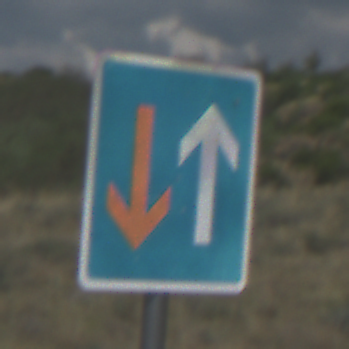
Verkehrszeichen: VorrangVorGegenverkehr
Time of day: Midday
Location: Outdoor (Nature)
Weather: PartlyCloudy
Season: NotSpecified
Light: Natural